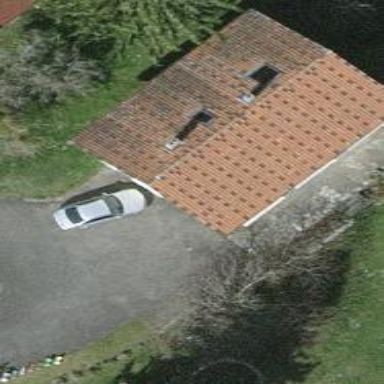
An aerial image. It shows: Simple and straightforward house.